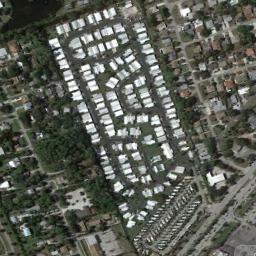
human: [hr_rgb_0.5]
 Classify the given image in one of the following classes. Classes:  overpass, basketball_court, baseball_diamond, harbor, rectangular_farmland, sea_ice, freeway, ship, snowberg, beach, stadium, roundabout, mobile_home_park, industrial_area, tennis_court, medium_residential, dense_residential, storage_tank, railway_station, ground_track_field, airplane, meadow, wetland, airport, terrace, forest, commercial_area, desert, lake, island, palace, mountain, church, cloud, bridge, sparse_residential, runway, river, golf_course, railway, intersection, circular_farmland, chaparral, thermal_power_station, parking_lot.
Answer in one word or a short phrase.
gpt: mobile_home_park